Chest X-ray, AP view. Patient: 30 years old, sex M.
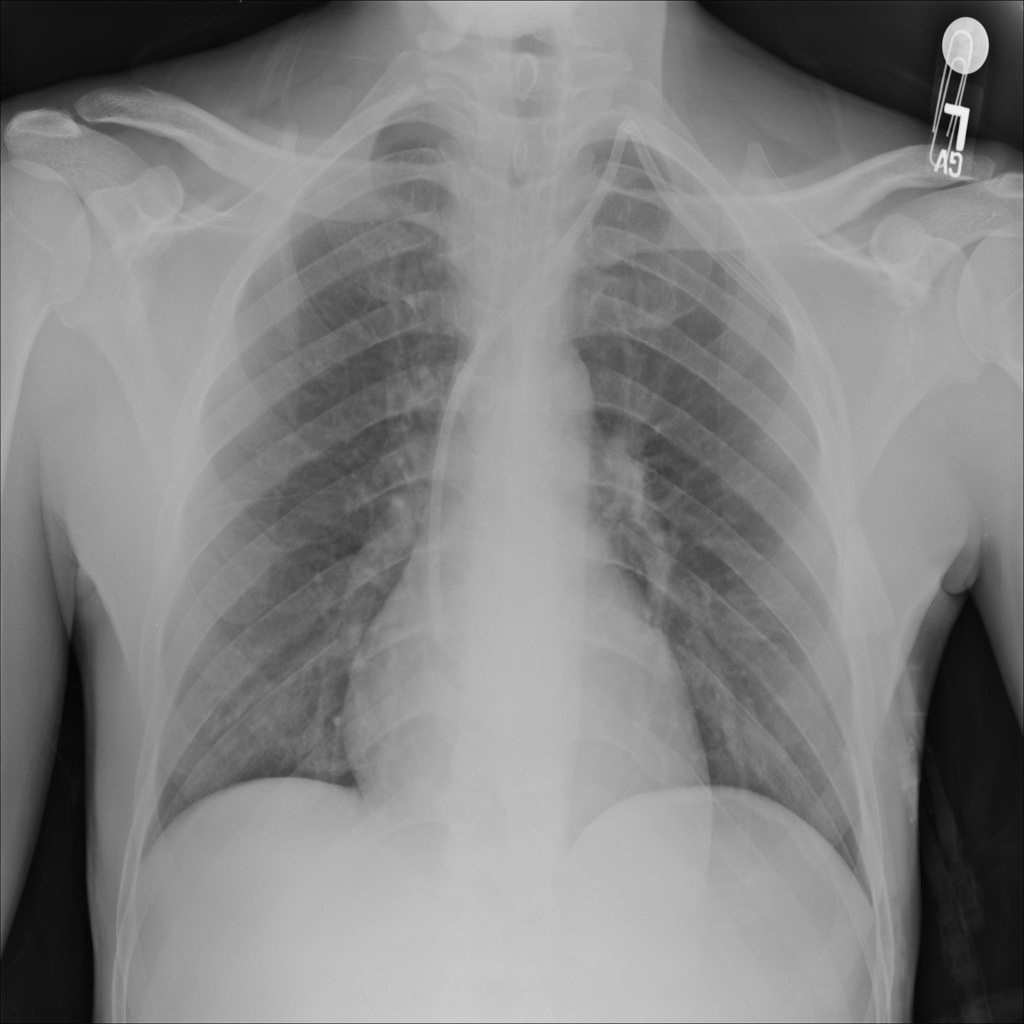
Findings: No Finding